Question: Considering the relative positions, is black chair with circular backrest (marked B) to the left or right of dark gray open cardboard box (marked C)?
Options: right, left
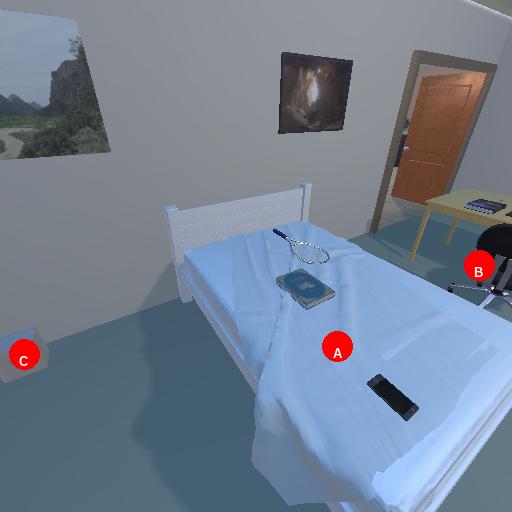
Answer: right